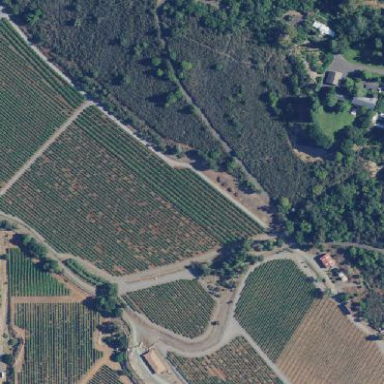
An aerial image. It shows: Orchard filled with olive trees.